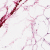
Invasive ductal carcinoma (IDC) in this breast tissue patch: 0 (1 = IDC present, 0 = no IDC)